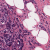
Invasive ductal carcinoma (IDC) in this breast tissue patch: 1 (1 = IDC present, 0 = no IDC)